Question: I'm a beginner C# programmer. I want to make a simple windows form application that the user hit on a button and it shows a picture in the right side of the window! I don't know how to do it. All I've done is that I've put some buttons in a window like picture below:

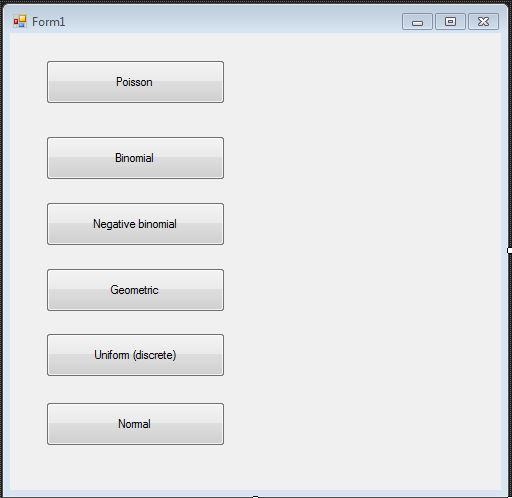
Answer: you can use 'PictureBox' Control to display the images on Windows Form.
Follow the below steps:
drag and drop the 'PictureBox' control from controls 'ToolBox' to 'WindowsForm'.
now in button Click event handler write the following code:
'''
private void Button1_Click(object sender, EventArgs e)
{
pictureBox1.Image = Image.FromFile("path of imge file");
}
'''
: if you want to access the images from project executable you need to Add those image files as 'Resources' to your project.
follow the below steps:
RightClick on the 'Project'
Select 'Properties'.
Goto 'Resources' tab as shown in below pic.
Click on 'Add Resource' Dropdown menu shown in below pic.
Select 'Add Existing File...'
now select the file which you want to add as Resource from File Browse Dialog.
Sample ScreenShot:

And try to access the file from the Code as below:
: I have added resource with name : 'sudhakar'.
'''
pictureBox1.Image = Properties.Resources.sudhakar;
'''